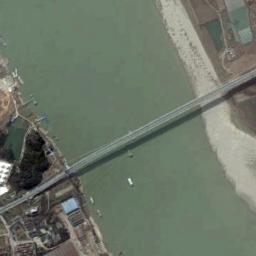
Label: bridge